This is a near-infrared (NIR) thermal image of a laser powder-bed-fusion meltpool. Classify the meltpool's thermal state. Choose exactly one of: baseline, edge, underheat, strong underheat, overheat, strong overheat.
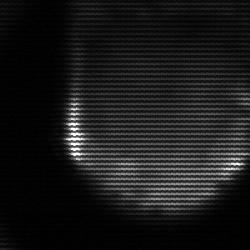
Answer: edge